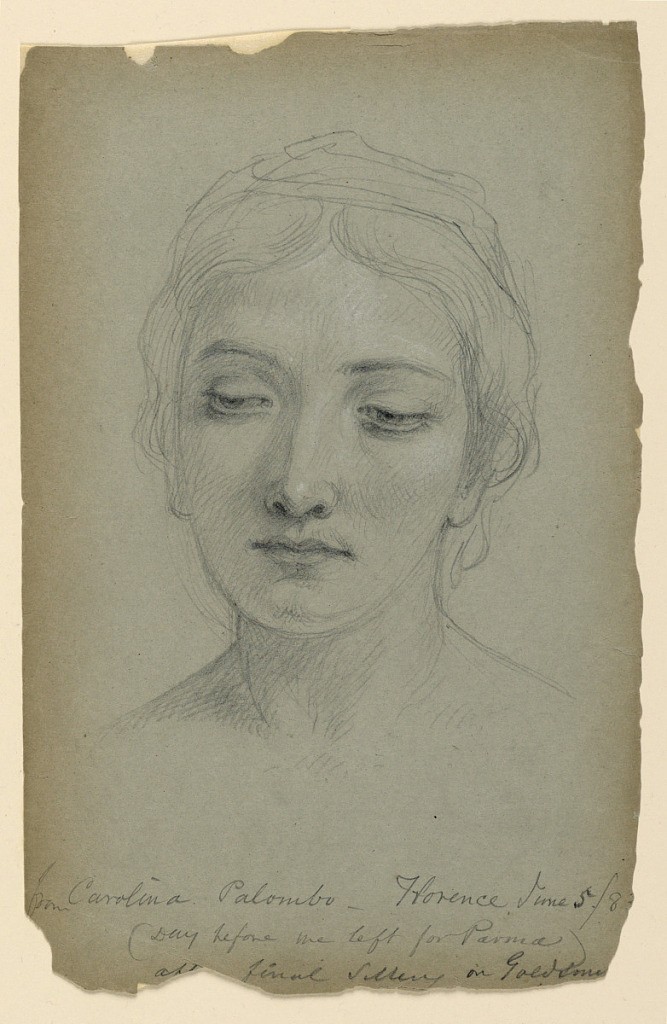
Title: Sketch of Carolina Palombo, Study for "The Goldsmith's Daughter"
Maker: Daniel Huntington, American, 1816–1906
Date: June 5, 1883
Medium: Graphite, white chalk on grey wove paper
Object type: Drawing
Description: Head of a woman facing frontally, with eyes lowered slightly to the left. Verso: Right hand.